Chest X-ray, PA view. Patient: 55 years old, sex F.
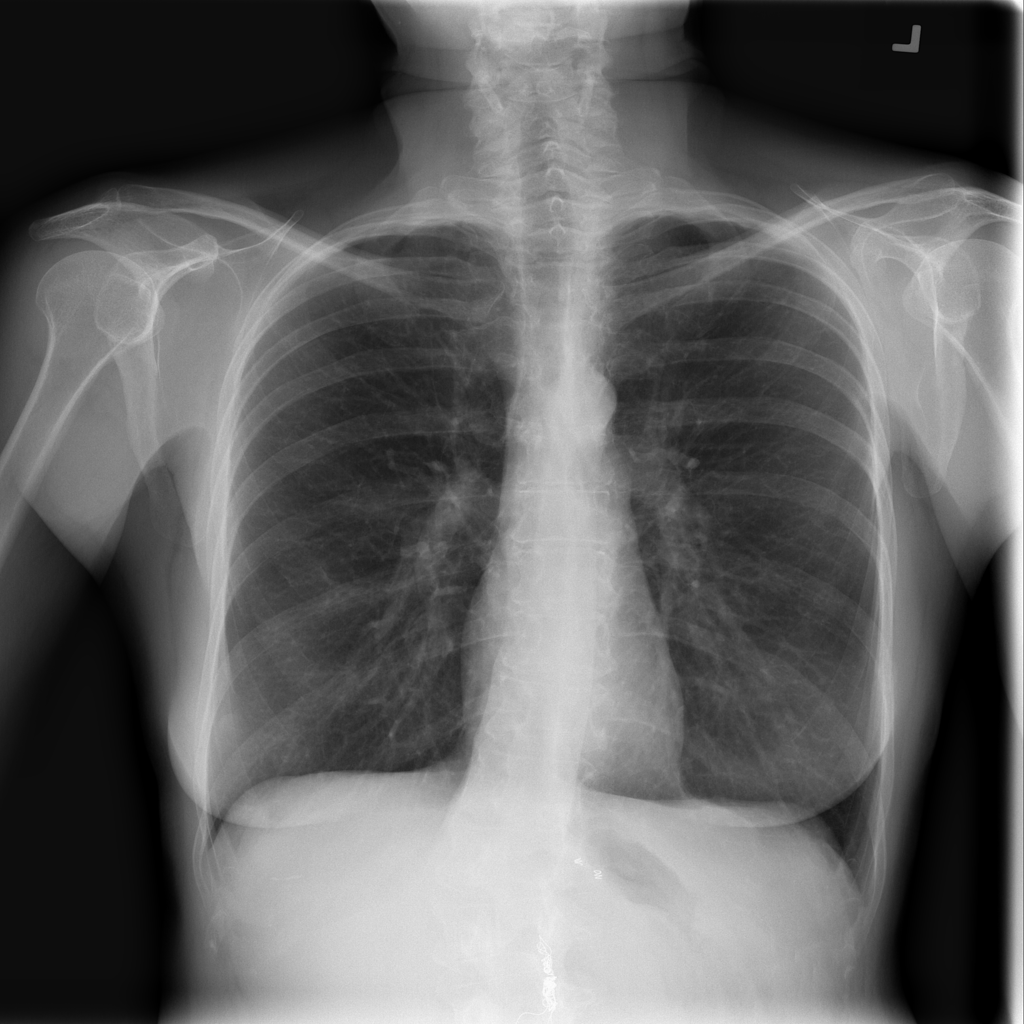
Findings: No Finding